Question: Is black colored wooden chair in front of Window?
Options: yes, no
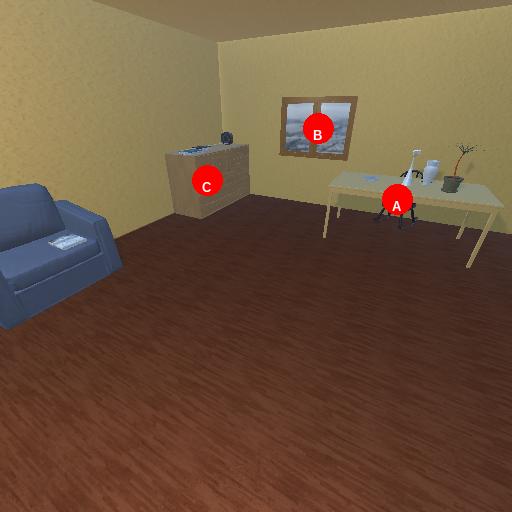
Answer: yes